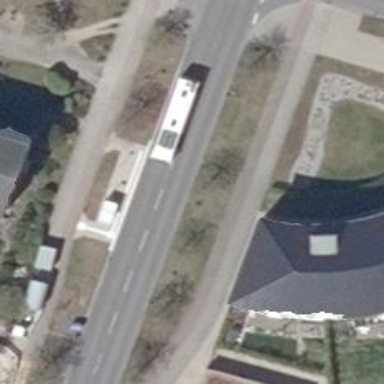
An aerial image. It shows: Public transport stop position.